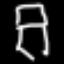
Label: chair